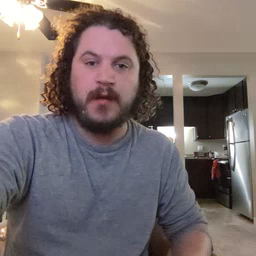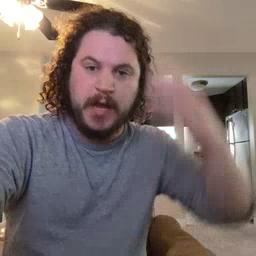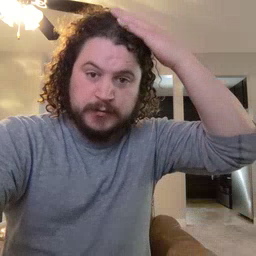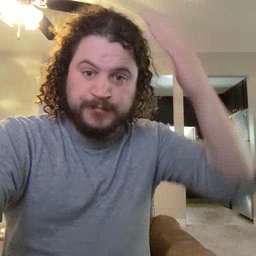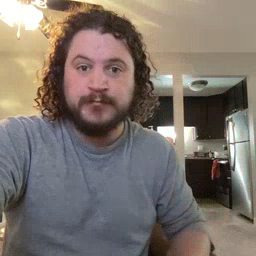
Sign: hat